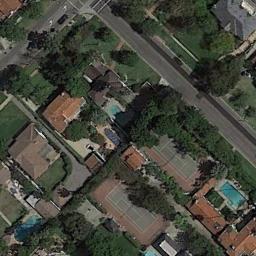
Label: tennis_court